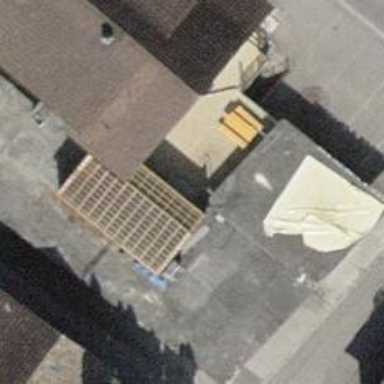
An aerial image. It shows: View of roof of building.